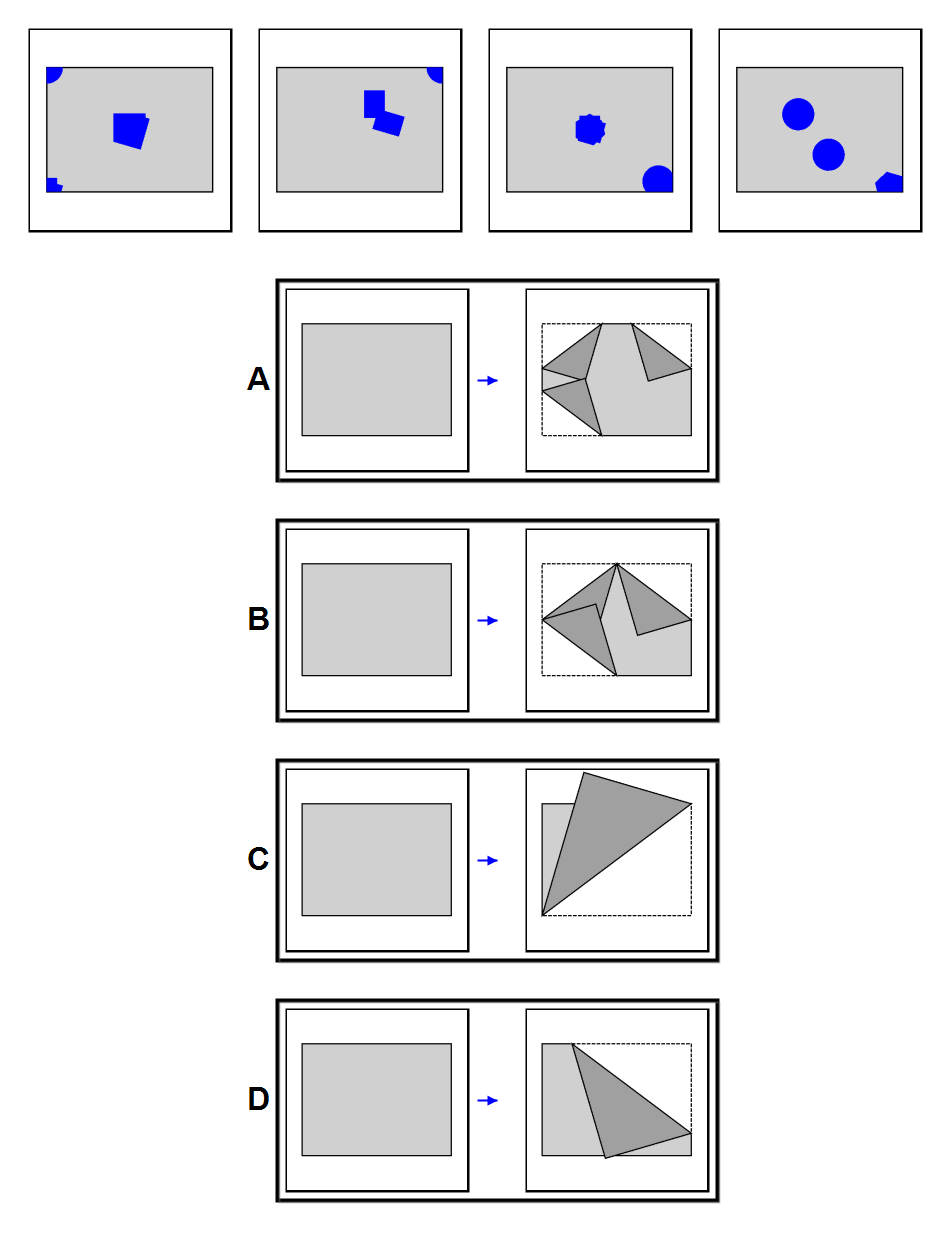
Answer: C